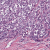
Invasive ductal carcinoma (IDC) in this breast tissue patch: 1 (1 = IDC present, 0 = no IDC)